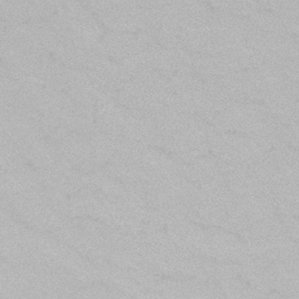
Label: frost